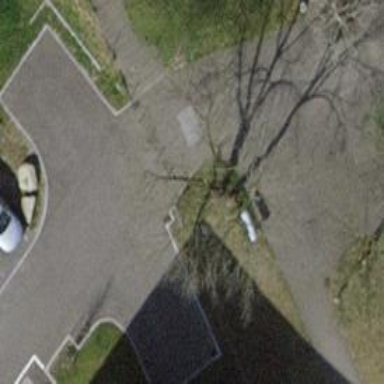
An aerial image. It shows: Road with steps.